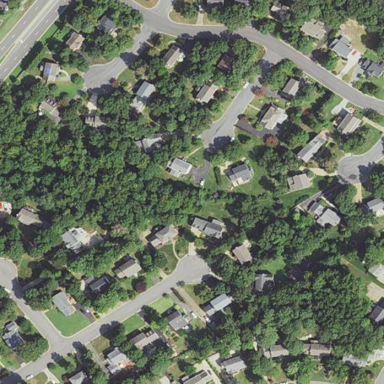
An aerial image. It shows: Residential area within neighborhood.